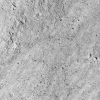
Atmospheric dust classification: not_dusty